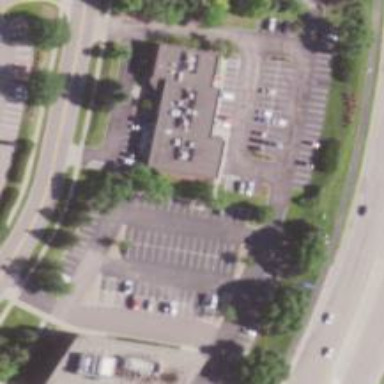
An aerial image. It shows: Fitness center located in leisure land.